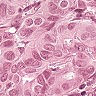
Metastatic tissue present: yes